Question: My query in SQL Server 2008
'''
select DISTINCT
Fabric, Size_Range, Solid_yarn, Color, Per_Total
from
tbl_Pgm_Creation
where
Per_Total is not null
'''
and the output is

Why the NULL value is returning???
Is that my query is wrong??
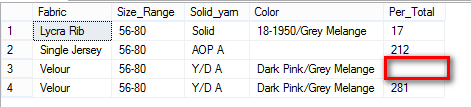
Answer: If the field is VARCHAR, you'll need to check for empty strings too:
'''
SELECT DISTINCT Fabric, Size_Range, Solid_yarn, Color, Per_Total
FROM tbl_Pgm_Creation
WHERE (Per_Total is not null OR Per_Total <> '')
'''